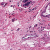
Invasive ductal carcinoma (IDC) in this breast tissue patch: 0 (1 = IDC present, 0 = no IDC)